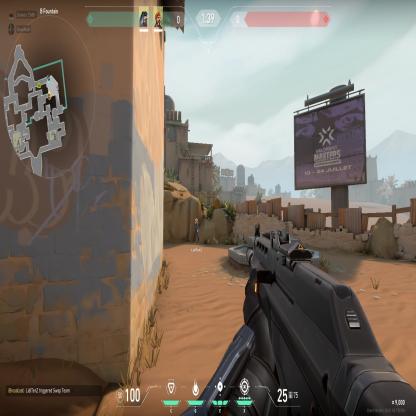
Label: teammate